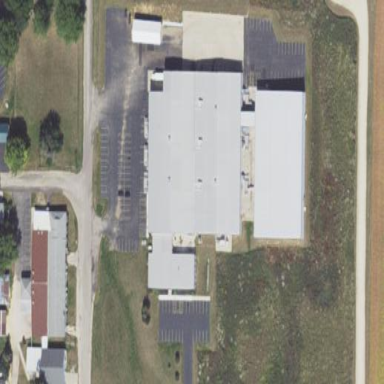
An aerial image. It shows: Industrial building.